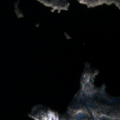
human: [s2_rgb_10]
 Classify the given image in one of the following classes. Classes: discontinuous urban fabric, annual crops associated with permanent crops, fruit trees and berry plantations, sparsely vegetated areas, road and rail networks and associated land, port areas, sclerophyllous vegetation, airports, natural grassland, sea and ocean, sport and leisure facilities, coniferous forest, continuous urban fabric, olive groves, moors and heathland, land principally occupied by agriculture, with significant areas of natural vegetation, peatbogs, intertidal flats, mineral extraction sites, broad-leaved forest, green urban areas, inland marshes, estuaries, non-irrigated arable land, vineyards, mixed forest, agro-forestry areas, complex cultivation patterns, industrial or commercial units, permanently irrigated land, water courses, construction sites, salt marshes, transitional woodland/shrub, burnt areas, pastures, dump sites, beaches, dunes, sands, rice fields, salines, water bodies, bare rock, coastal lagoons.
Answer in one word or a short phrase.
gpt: coniferous forest, mixed forest, water bodies